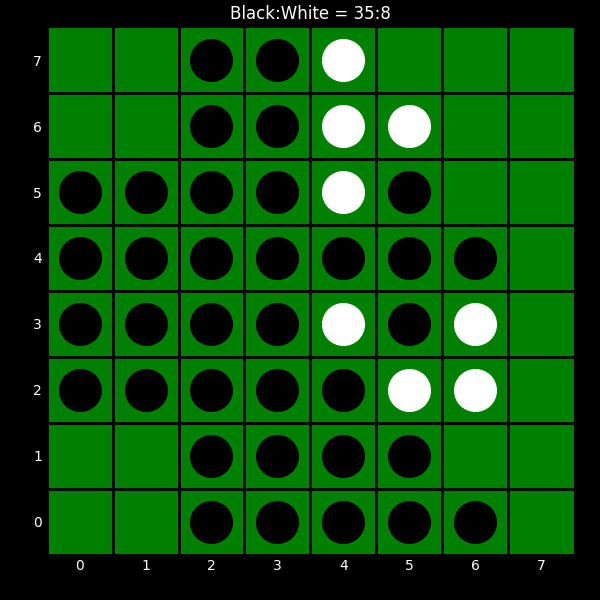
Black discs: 35
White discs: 8